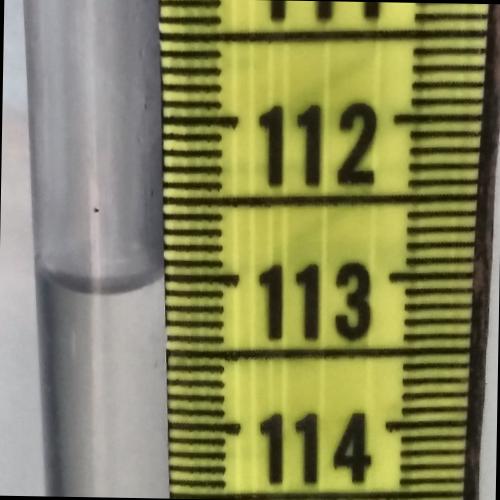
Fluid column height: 113.0 cm